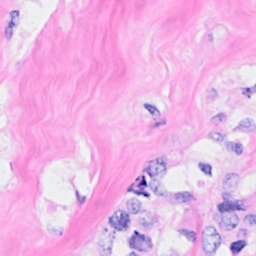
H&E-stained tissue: Breast